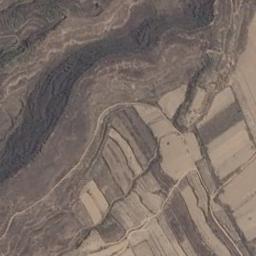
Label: terrace